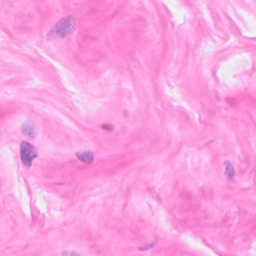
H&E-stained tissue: Breast